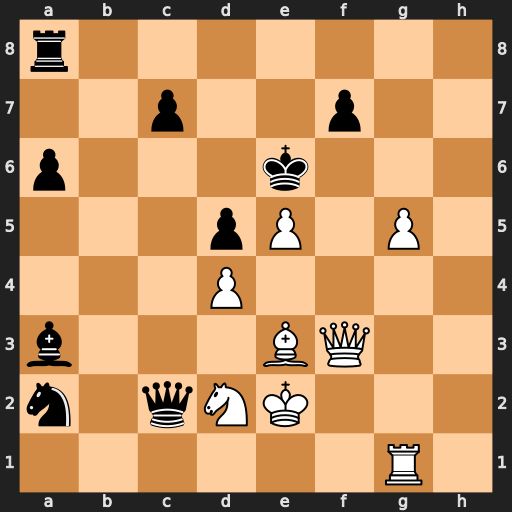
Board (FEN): r7/2p2p2/p3k3/3pP1P1/3P4/b3BQ2/n1qNK3/6R1
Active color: w
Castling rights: -
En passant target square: -
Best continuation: Qf6+ Kd7 Qxf7+ Kc6 Qe6+ Kb7 Qxd5+